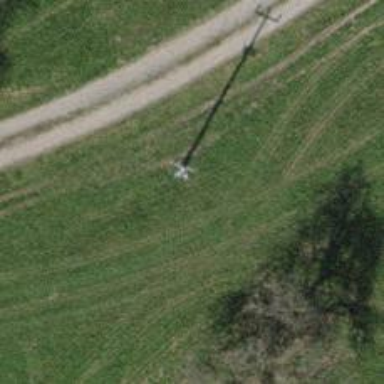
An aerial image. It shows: Minor power line.